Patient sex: M
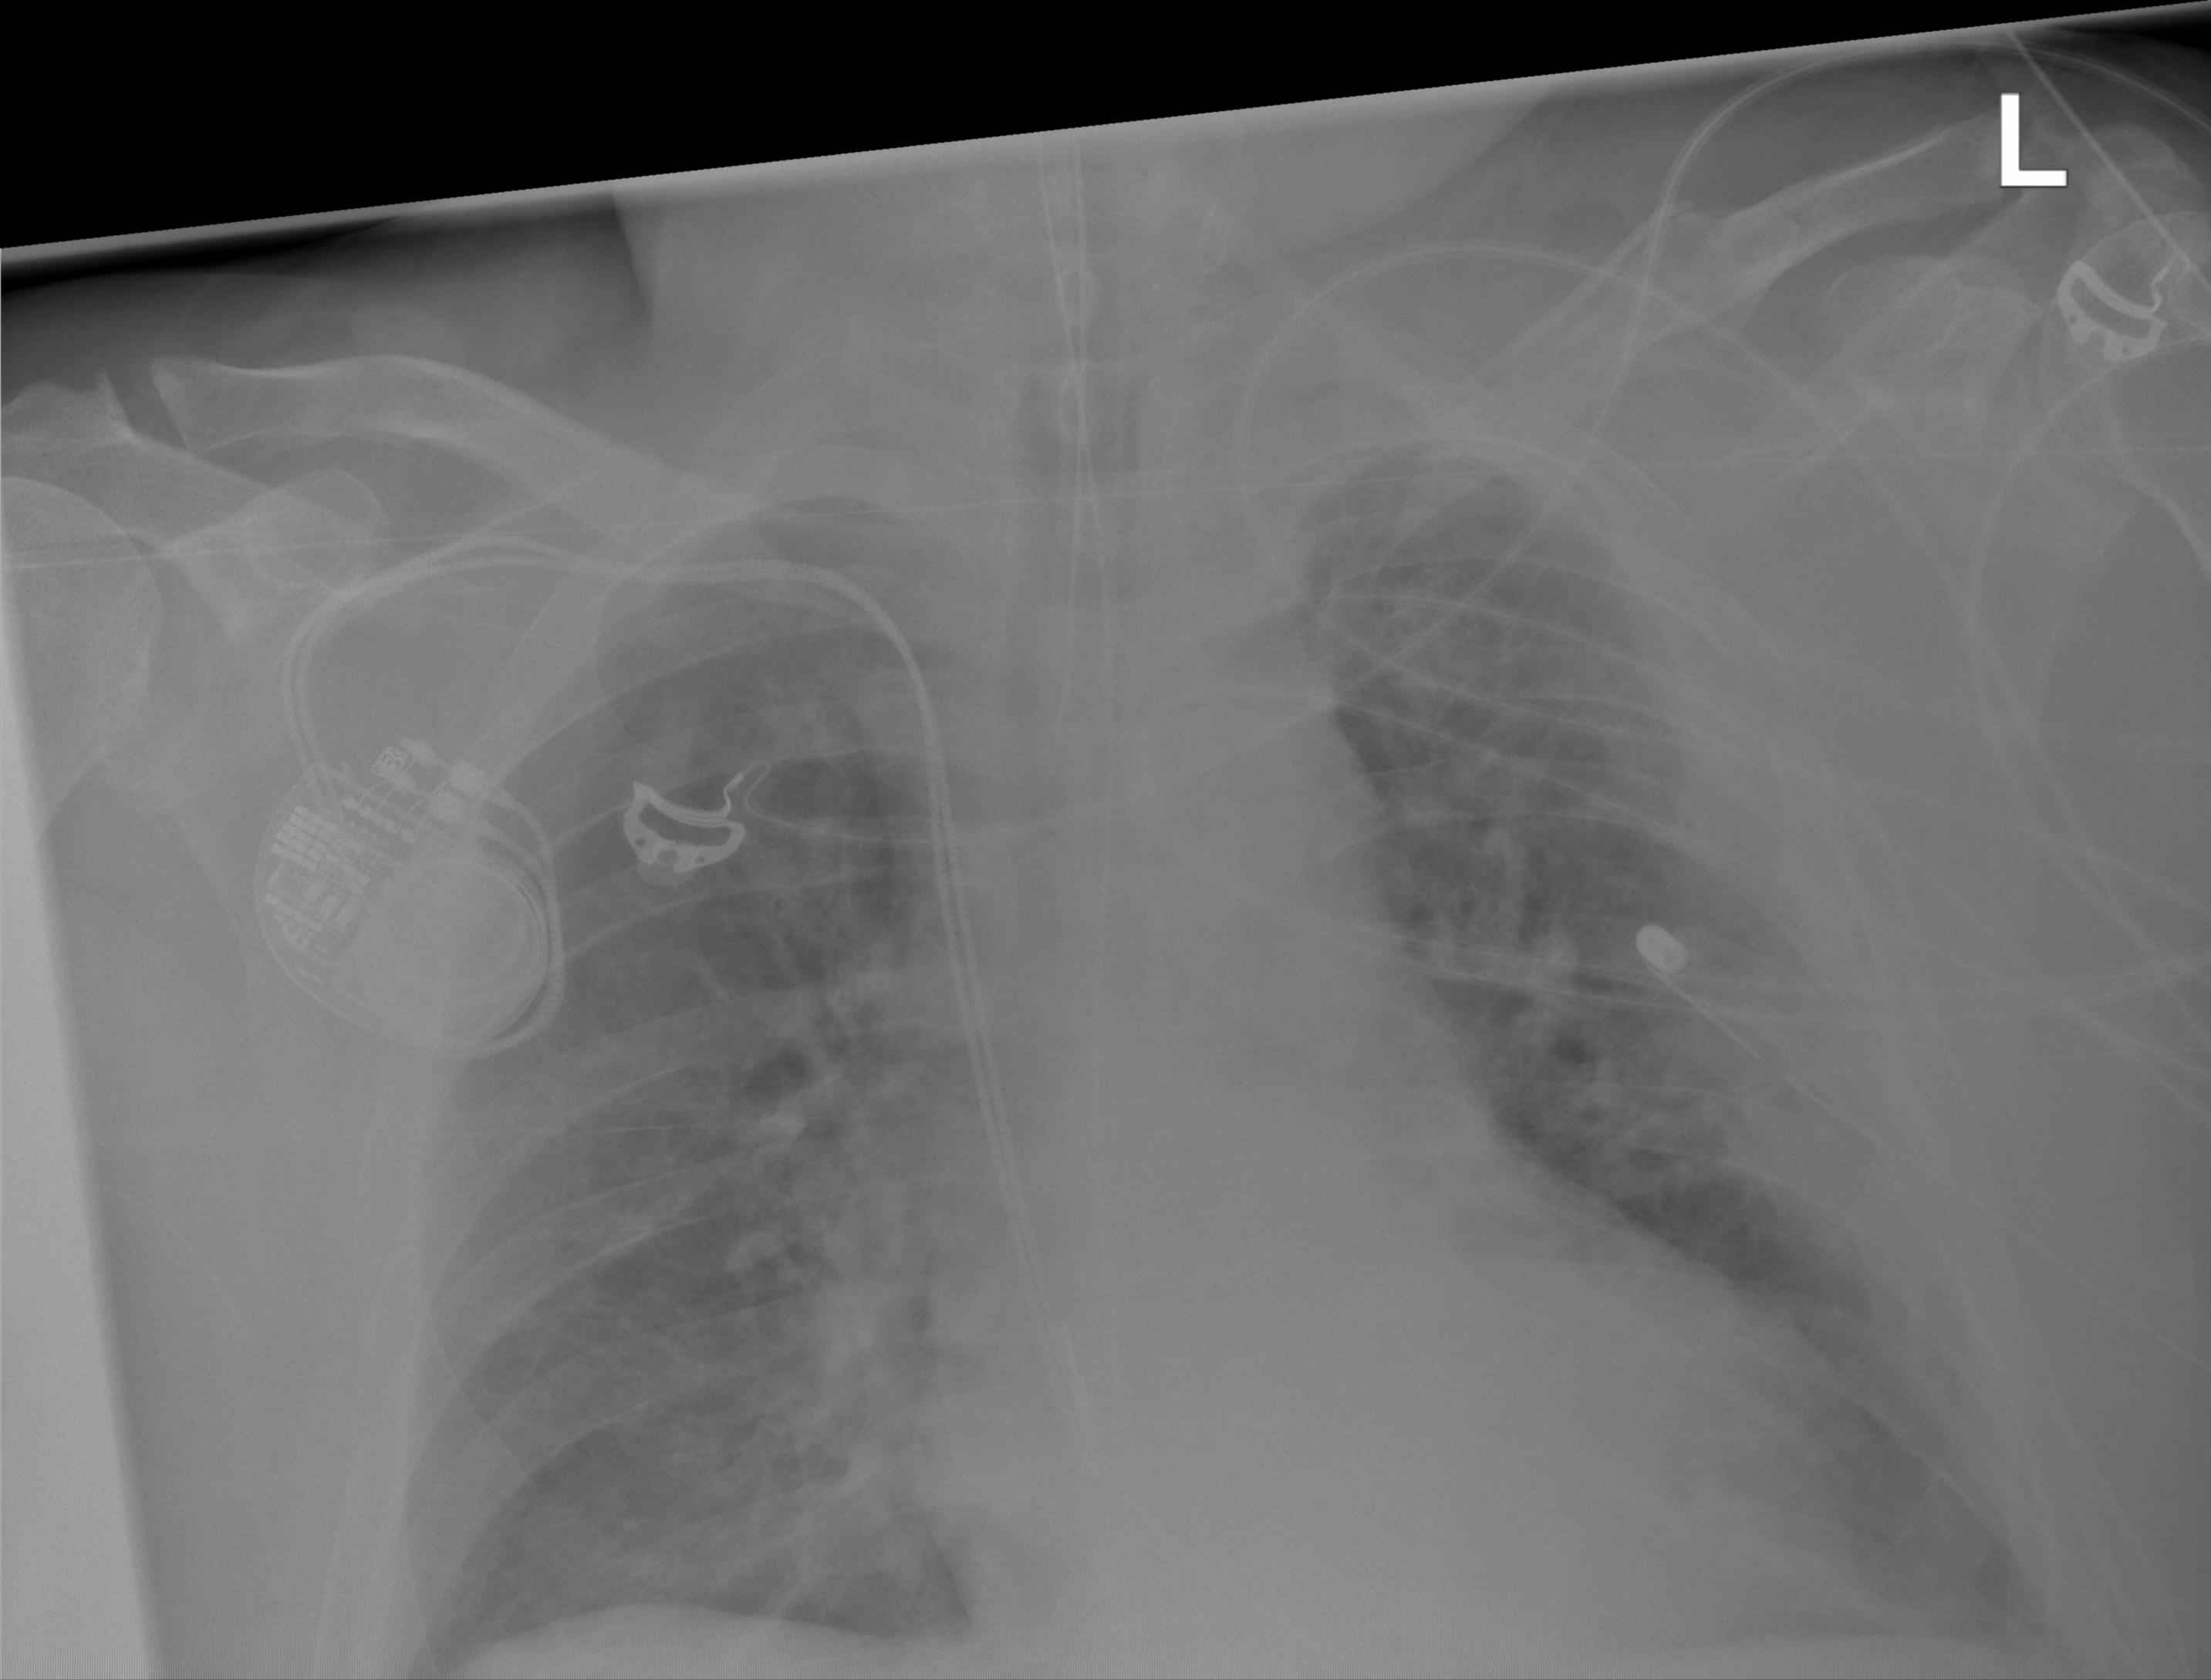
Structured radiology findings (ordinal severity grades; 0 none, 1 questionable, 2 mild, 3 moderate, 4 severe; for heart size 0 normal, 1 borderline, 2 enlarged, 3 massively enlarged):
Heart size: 2
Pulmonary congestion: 0
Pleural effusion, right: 0
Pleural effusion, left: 2
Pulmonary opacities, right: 2
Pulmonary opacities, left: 2
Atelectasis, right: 0
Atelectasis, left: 2